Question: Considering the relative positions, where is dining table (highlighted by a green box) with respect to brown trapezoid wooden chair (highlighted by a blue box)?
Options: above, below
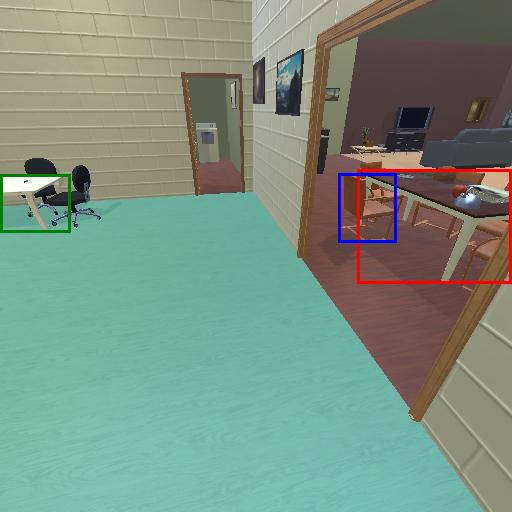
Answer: above